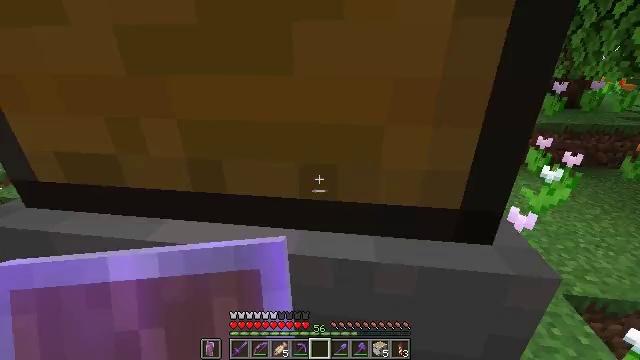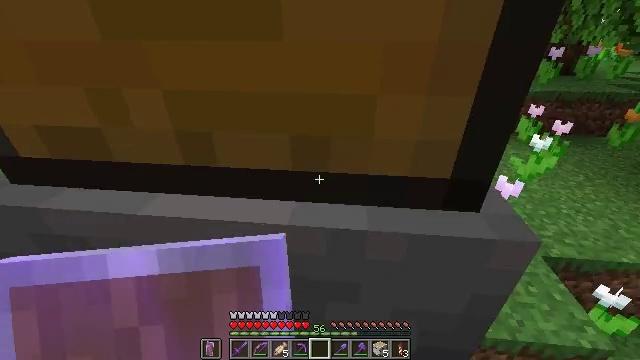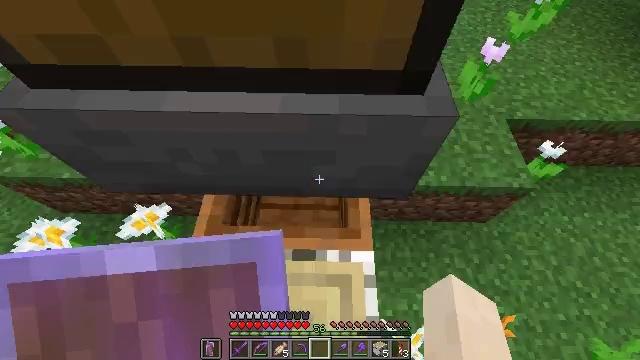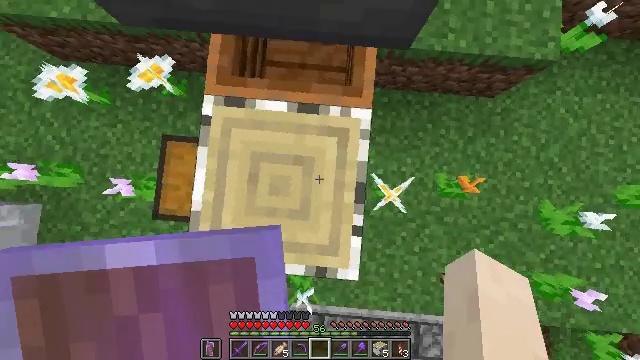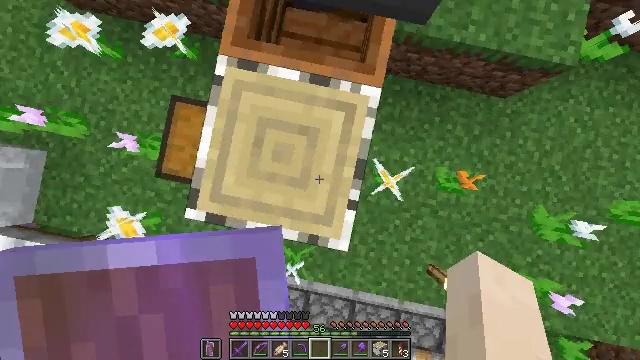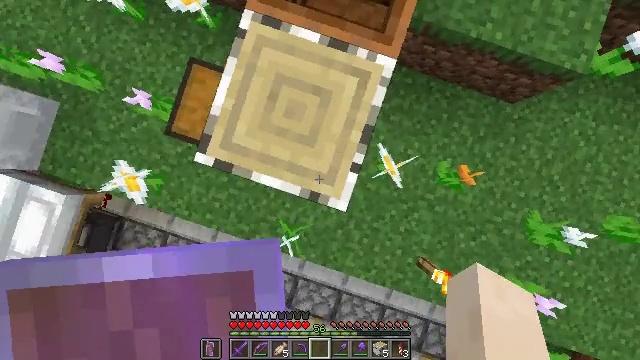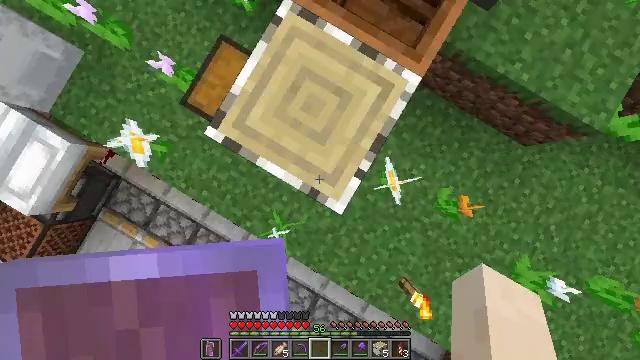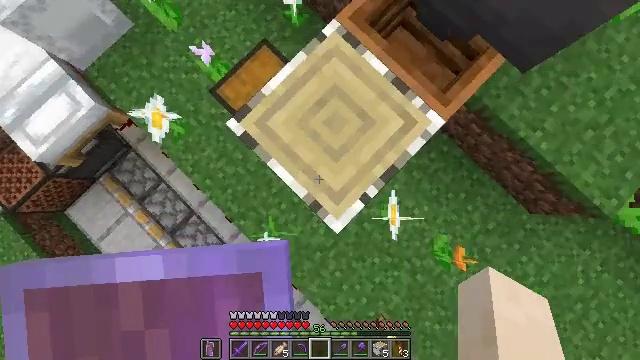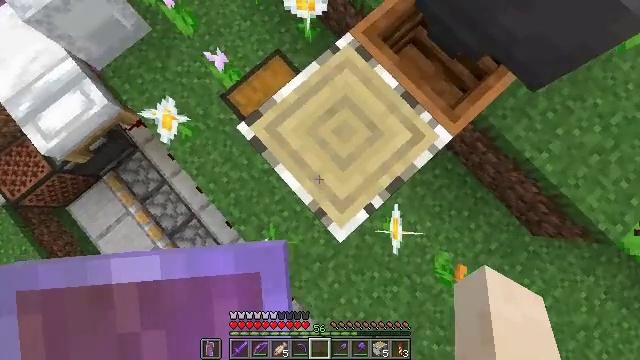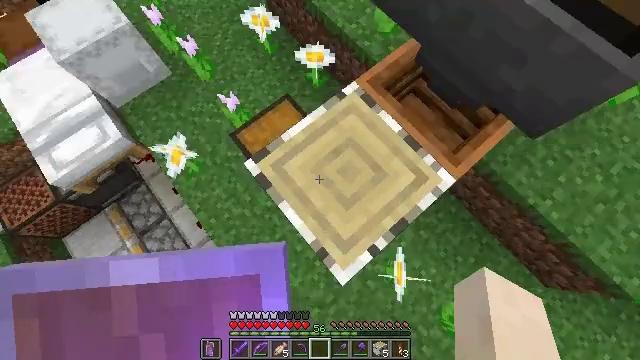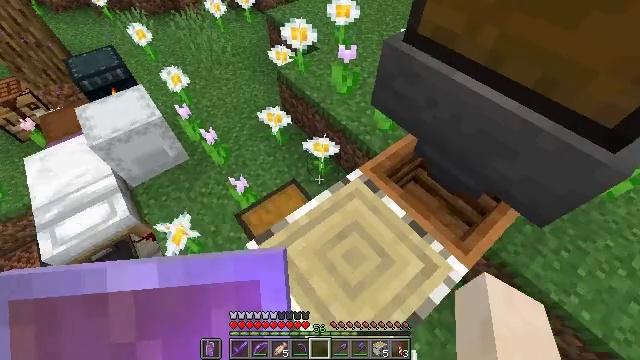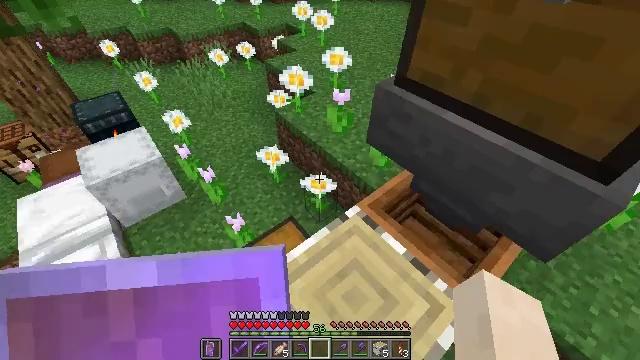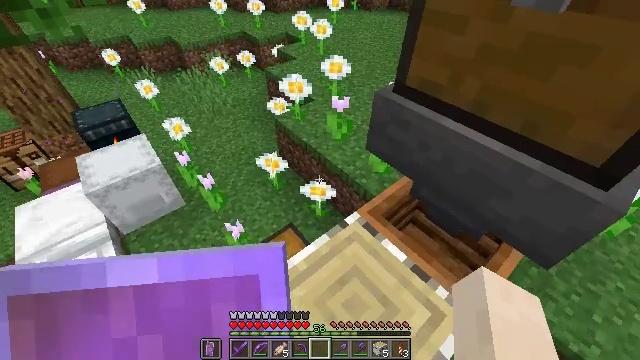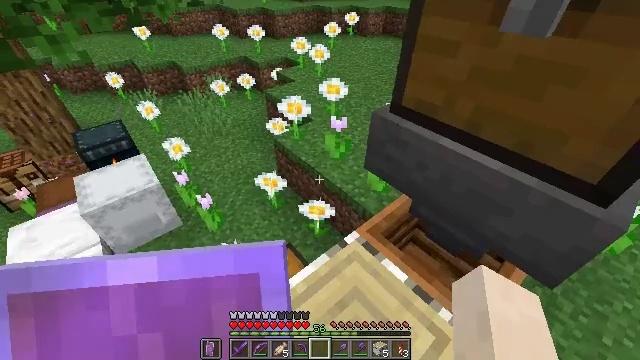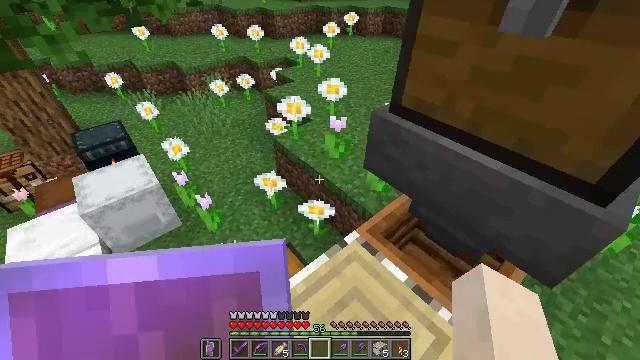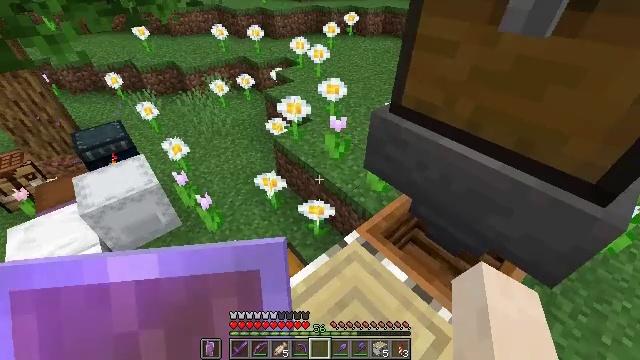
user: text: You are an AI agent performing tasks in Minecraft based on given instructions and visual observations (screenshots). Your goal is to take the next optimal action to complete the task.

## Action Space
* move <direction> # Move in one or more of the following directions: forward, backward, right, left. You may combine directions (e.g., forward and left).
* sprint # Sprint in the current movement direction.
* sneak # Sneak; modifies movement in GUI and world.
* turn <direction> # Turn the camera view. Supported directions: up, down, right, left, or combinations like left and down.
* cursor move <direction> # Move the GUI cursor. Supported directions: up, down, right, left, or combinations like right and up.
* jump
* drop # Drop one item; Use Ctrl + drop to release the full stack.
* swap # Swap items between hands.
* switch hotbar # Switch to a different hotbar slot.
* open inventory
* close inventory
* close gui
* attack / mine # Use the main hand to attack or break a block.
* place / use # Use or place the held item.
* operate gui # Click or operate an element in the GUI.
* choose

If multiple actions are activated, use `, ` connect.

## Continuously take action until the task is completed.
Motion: motion action
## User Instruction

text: Break the birch log in the forest.
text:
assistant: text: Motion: move back, turn right and down
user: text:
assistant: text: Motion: move back, turn right and down
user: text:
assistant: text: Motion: move back, turn left and down
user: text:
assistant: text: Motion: move back, turn left and down
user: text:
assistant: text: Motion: turn left and down
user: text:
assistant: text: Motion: turn left
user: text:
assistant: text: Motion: turn left and up
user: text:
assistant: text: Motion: turn left and up
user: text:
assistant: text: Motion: turn left and up
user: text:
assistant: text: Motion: turn left and up
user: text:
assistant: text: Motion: turn right and up
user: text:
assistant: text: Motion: turn up
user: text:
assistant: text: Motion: turn up
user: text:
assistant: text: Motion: no_op
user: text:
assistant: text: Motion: no_op
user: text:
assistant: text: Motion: no_op
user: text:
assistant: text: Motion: no_op
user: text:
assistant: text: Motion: turn down
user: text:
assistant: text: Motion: turn right and down
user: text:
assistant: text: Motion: turn right and down
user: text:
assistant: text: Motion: turn right and down
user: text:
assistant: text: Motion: no_op
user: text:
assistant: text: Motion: no_op
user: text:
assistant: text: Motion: no_op
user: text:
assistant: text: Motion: no_op
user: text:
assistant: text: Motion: no_op
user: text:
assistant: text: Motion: no_op
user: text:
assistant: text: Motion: no_op
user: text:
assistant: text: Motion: no_op
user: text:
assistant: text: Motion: no_op